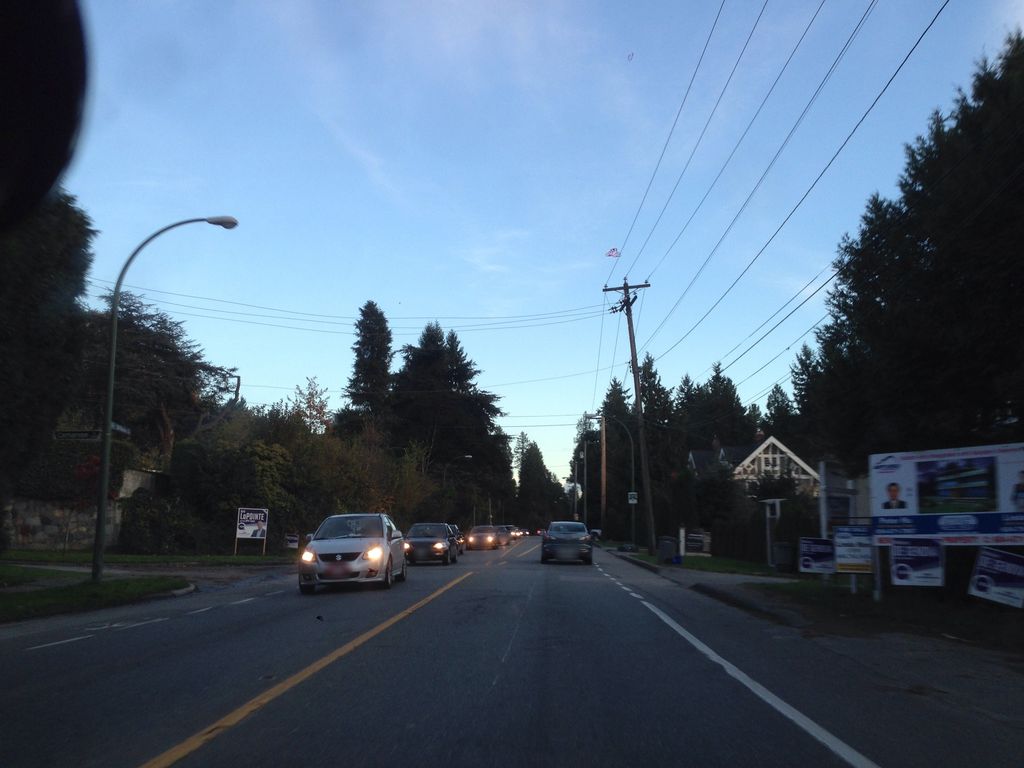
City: vancouver